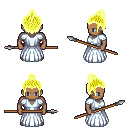
a pixel art fantasy rpg character, male body template, human, dark skin, underdress, gold greaves, gold short topknot hairstyle, black slippers, spear, four views (front, back, left, right), 2x2 character sprite sheet, small pixel art, hard edges, no anti-aliasing